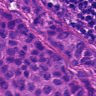
Metastatic tissue present: yes